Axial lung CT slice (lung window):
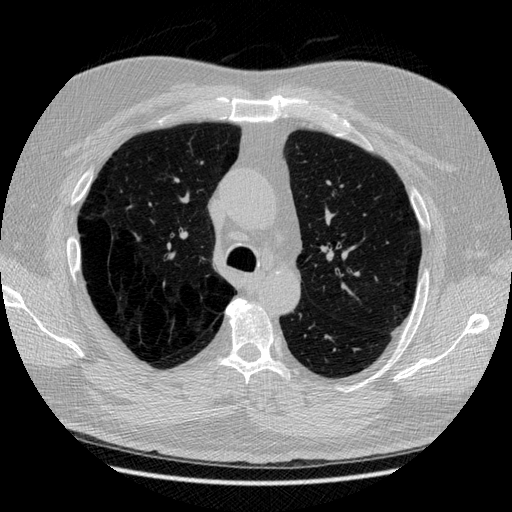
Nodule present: no